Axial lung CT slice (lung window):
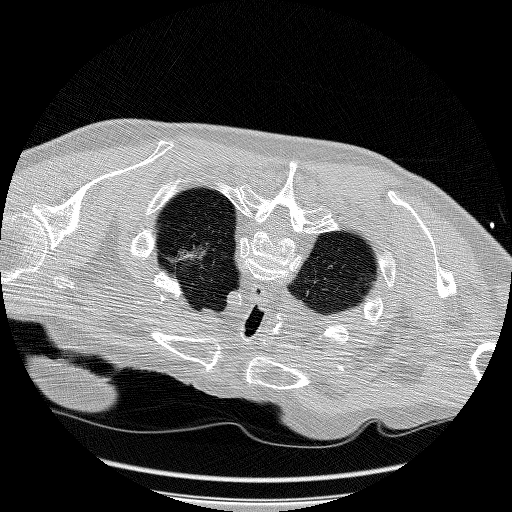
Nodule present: no